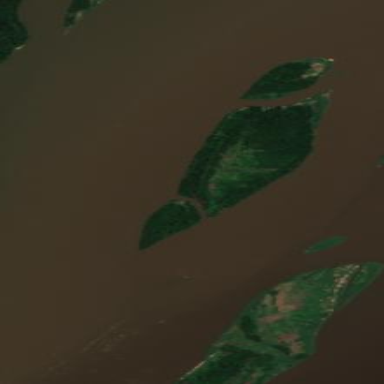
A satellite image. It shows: Island covered with forest.